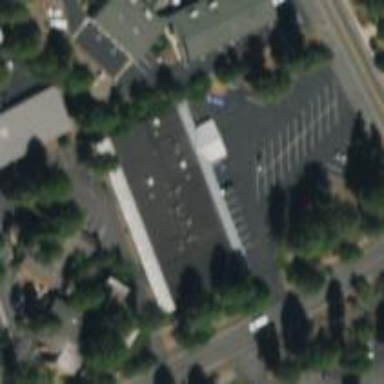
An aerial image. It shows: Building that houses bowling alley.